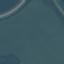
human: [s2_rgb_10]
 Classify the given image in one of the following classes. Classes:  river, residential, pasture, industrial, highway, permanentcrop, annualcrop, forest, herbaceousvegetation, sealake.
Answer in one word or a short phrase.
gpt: SeaLake